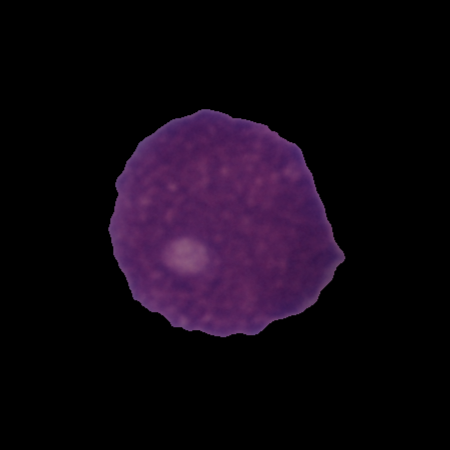
Label: cancer